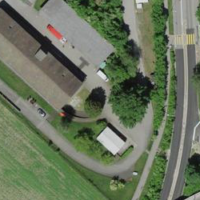
EUNIS habitat code: 54
Species observed at this site:
Fragaria vesca